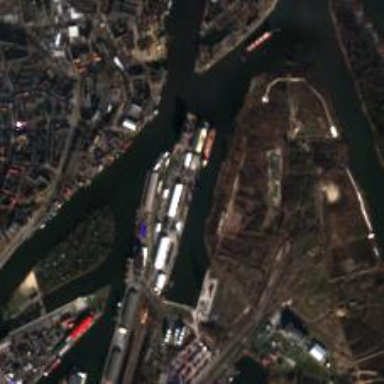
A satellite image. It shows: Man-made quay.